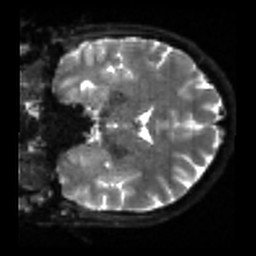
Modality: sbref
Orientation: coronal
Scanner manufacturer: siemens
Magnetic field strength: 3 T
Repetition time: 4 s
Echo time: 0.0594 s